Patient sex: M
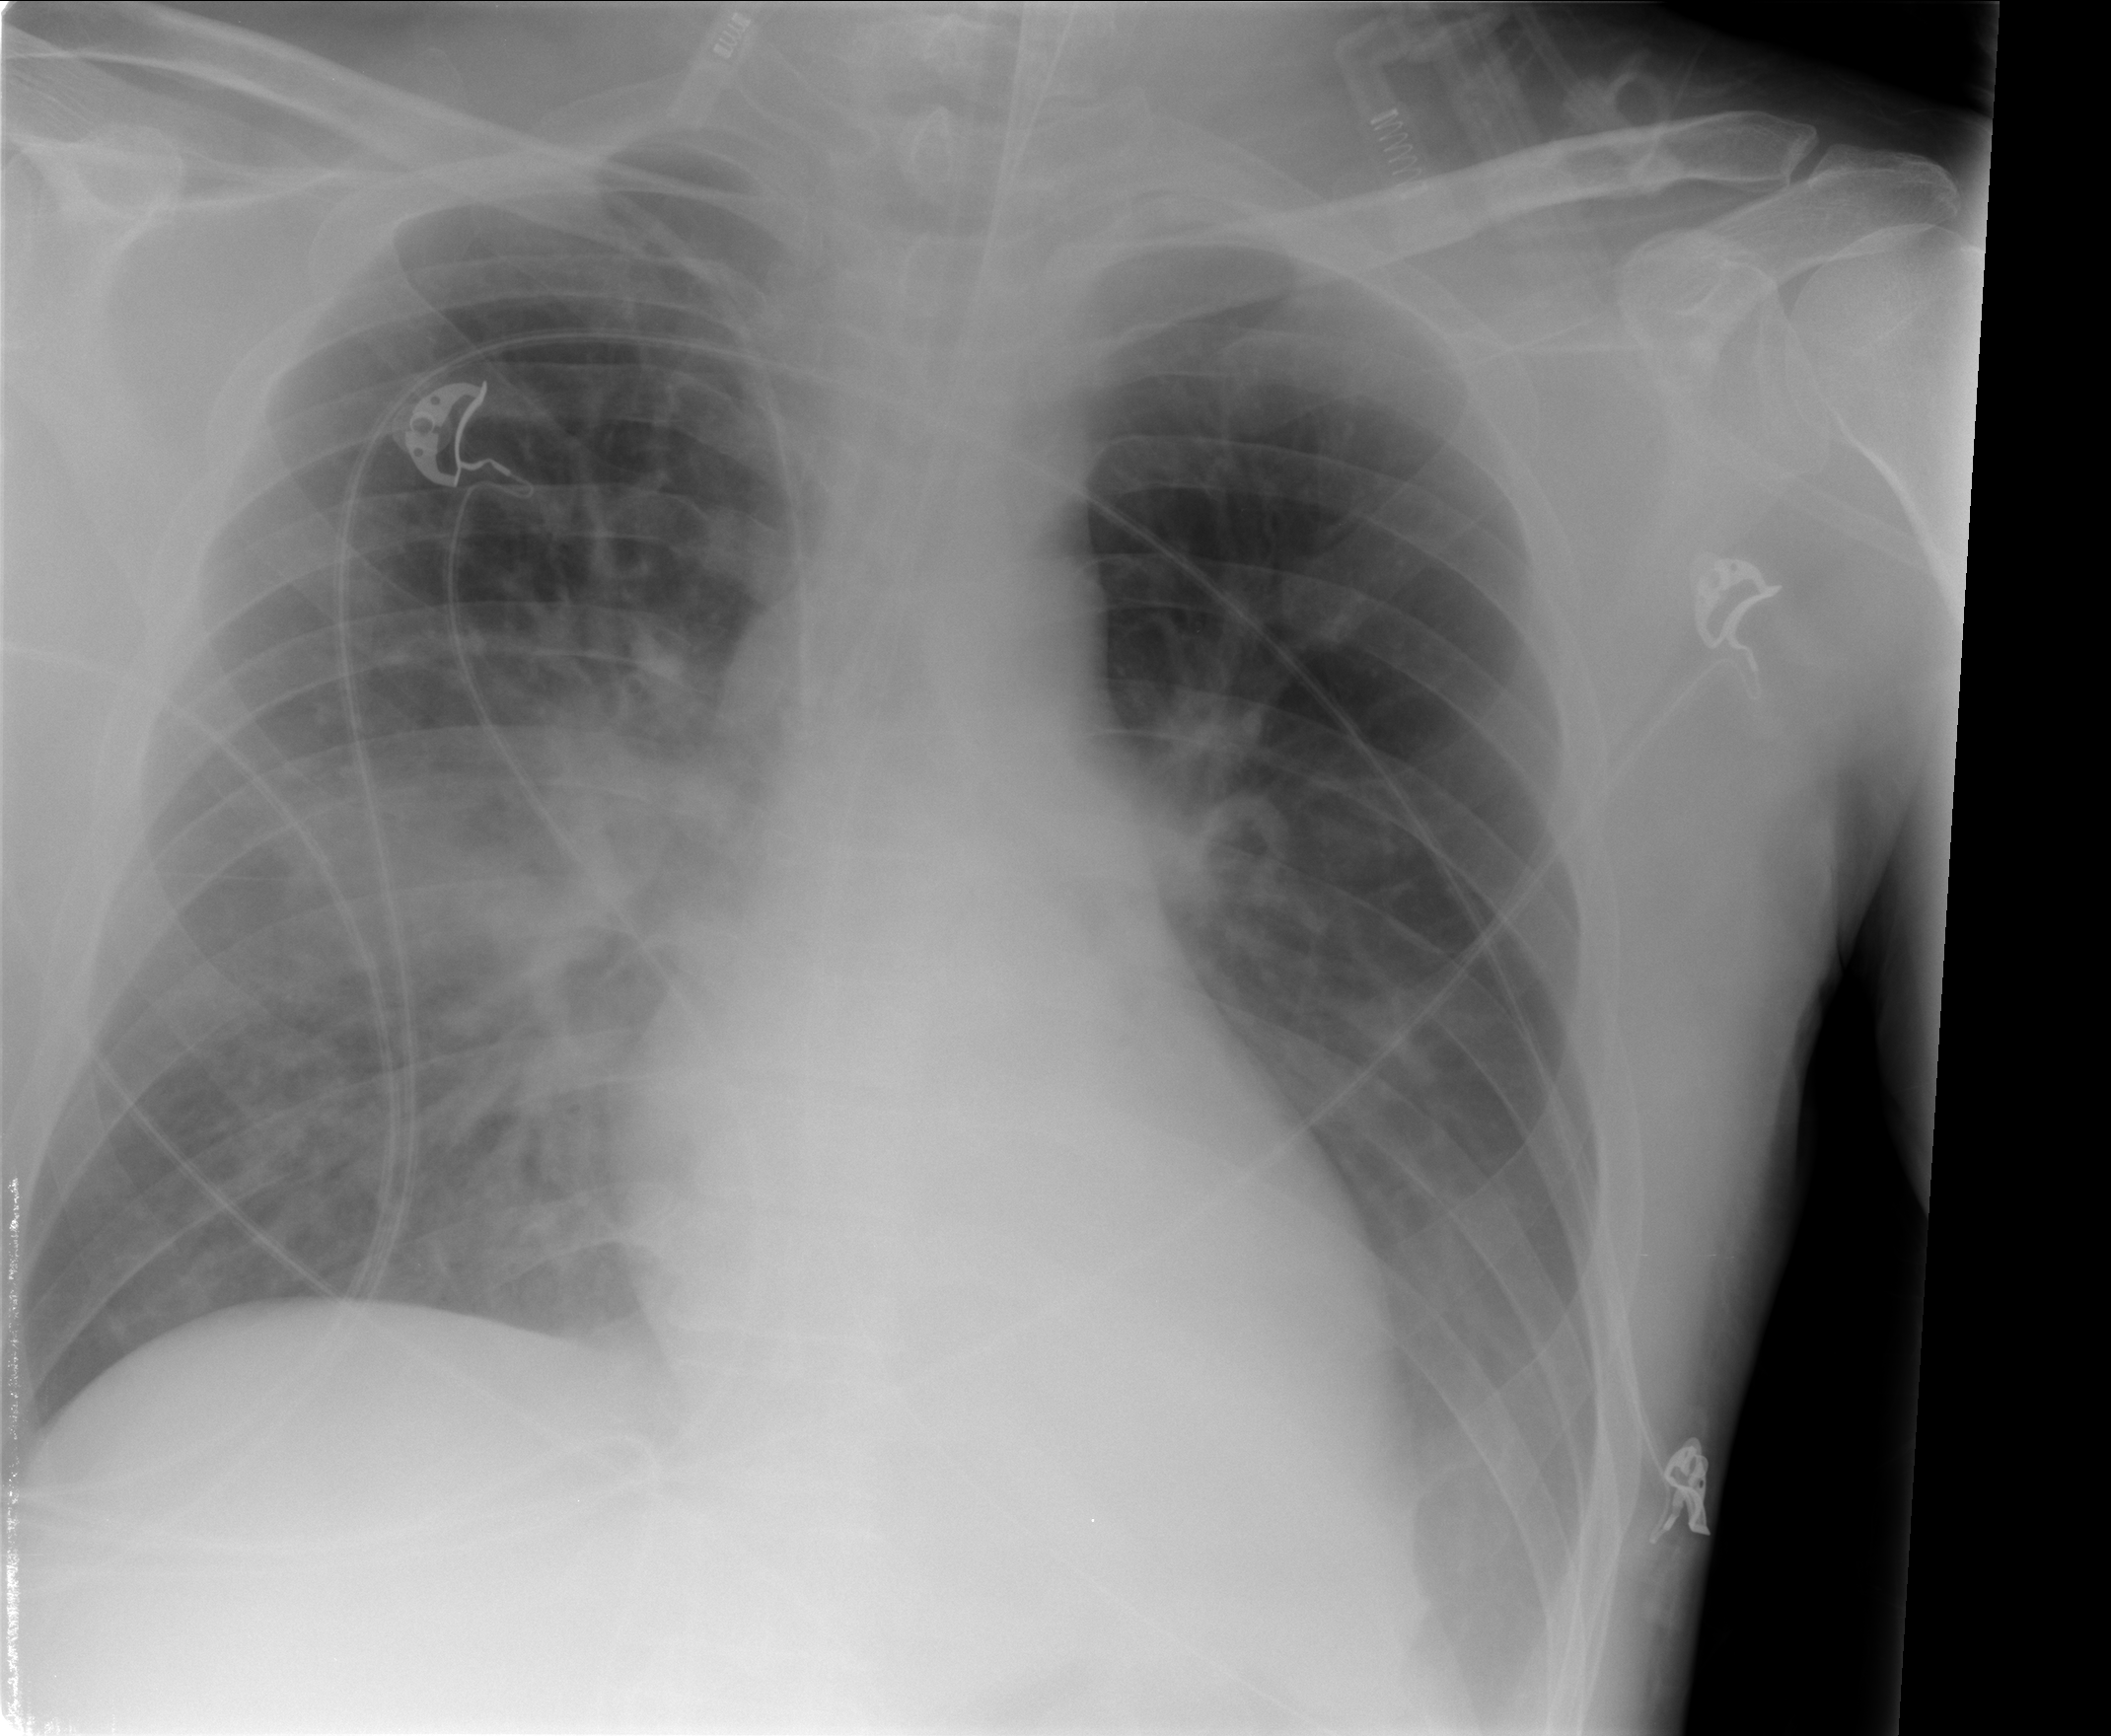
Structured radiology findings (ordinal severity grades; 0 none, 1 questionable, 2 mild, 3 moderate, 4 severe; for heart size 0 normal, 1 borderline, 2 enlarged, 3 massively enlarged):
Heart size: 2
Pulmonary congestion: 3
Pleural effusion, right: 2
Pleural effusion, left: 2
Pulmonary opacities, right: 2
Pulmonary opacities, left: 1
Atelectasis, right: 0
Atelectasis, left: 0